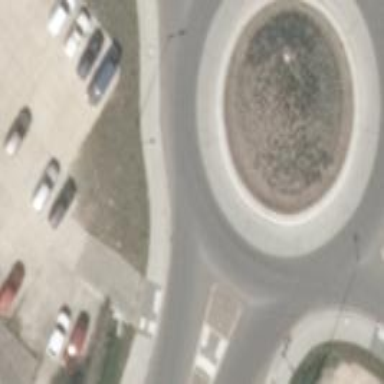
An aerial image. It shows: Tertiary road with asphalt surface leading to roundabout.